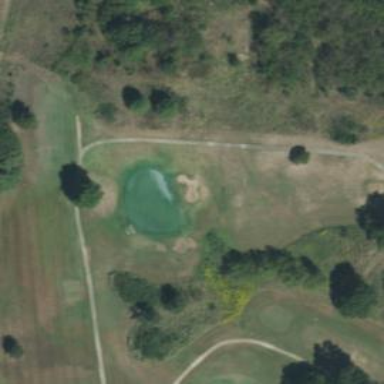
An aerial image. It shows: Golf hole.